Field crop: maize
Growth stage: 1
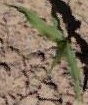
Species: maize